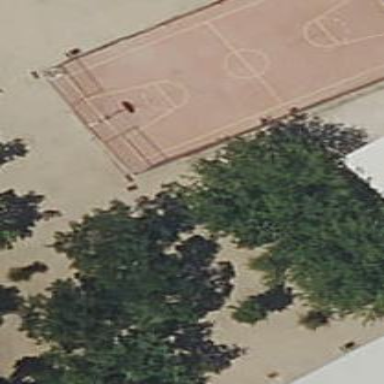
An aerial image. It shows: Basketball court on pitch.